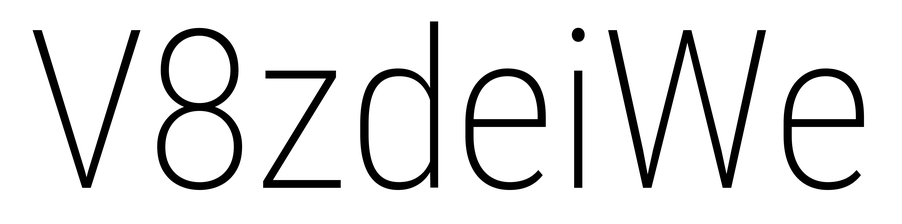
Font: Roboto_Condensed_ExtraLight